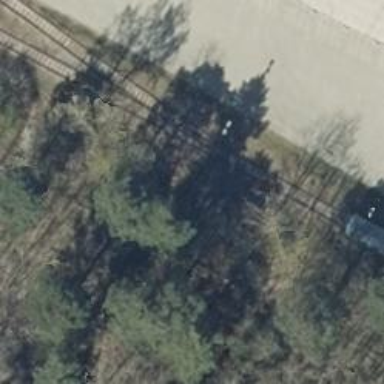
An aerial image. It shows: Railway switch.